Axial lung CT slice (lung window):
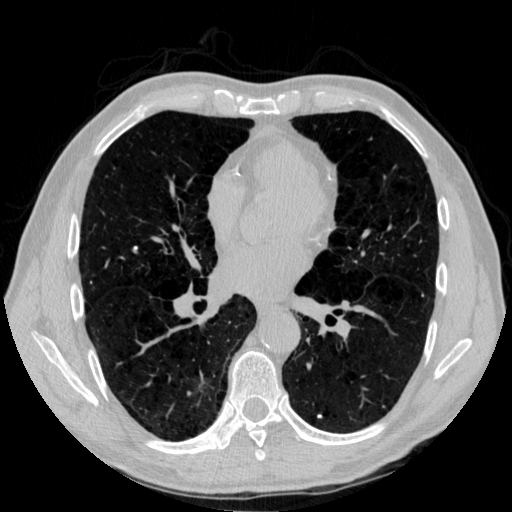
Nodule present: no